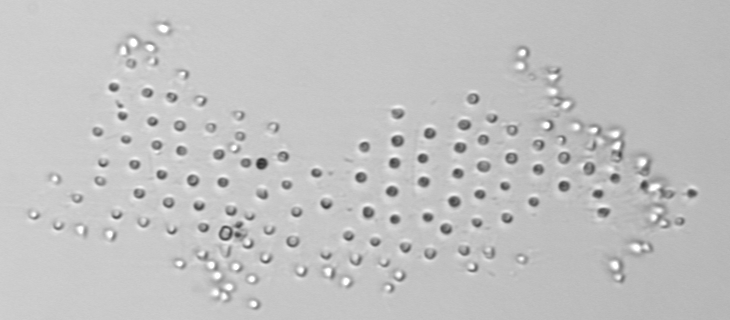
Label: Parvicorbicula_socialis